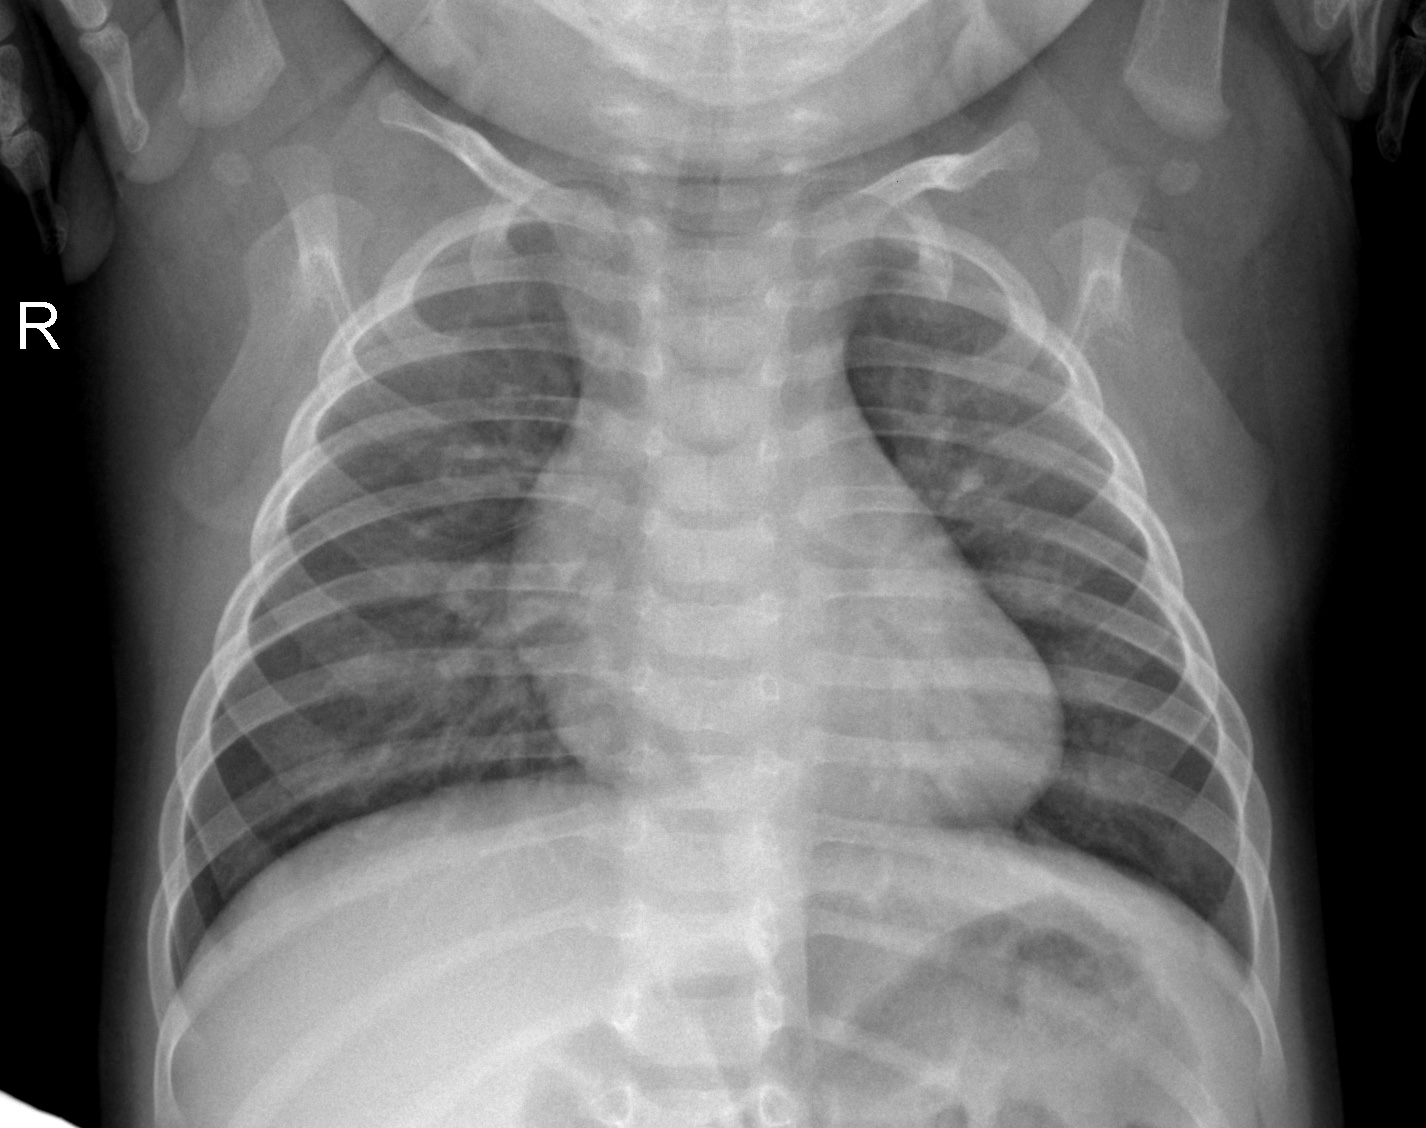
Diagnosis: NORMAL